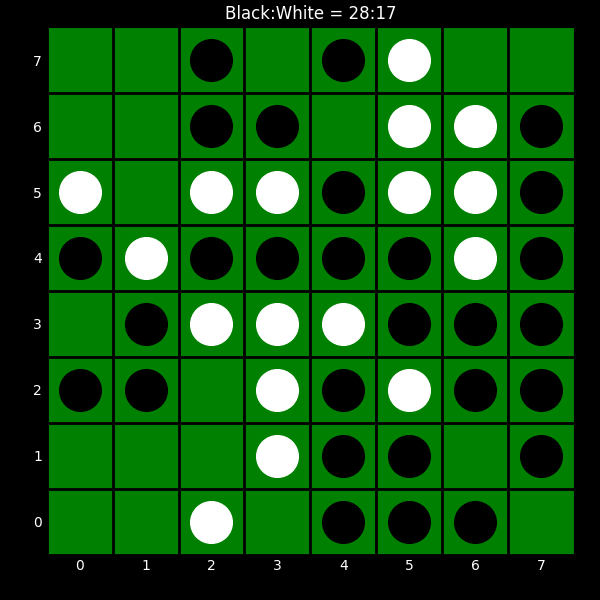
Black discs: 28
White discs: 17